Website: crate-barrel
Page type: order-returns
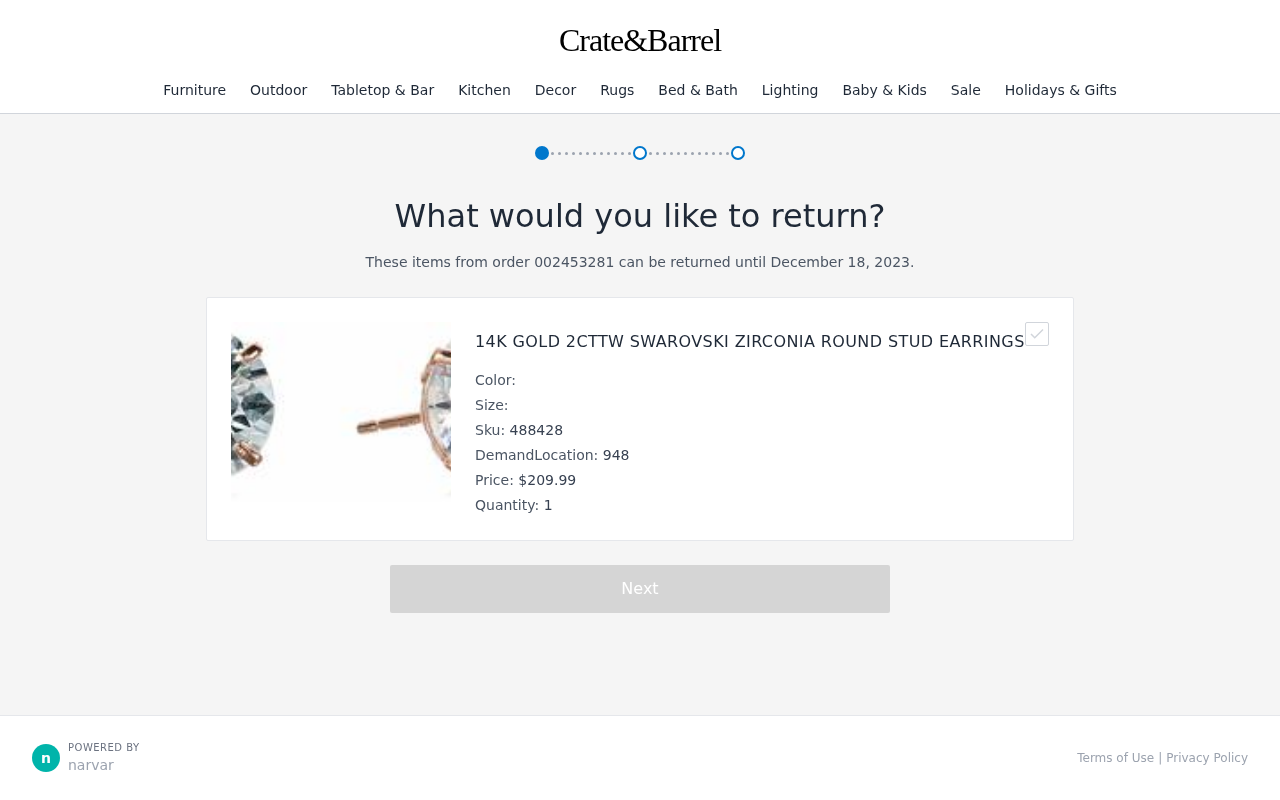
Product elements: key: PRODUCT1_NAME
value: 14K Gold 2cttw Swarovski Zirconia Round Stud Earrings
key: PRODUCT1_PRICE
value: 209.99
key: PRODUCT1_QUANTITY
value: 1
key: PRODUCT1_SKU
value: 488428
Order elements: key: ORDER_ID
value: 002453281
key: ORDER_RETURN_BY_DATE
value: December 18, 2023
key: ORDER_DEMAND_LOCATION
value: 948